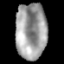
Tissue: lung
Cell type: Epithelial cells
Senescence score: 0.2416
Nuclear area (px): 1723
Mean DAPI intensity: 157.601